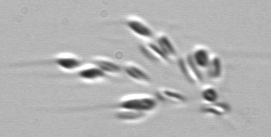
Label: Dinobryon